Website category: auto
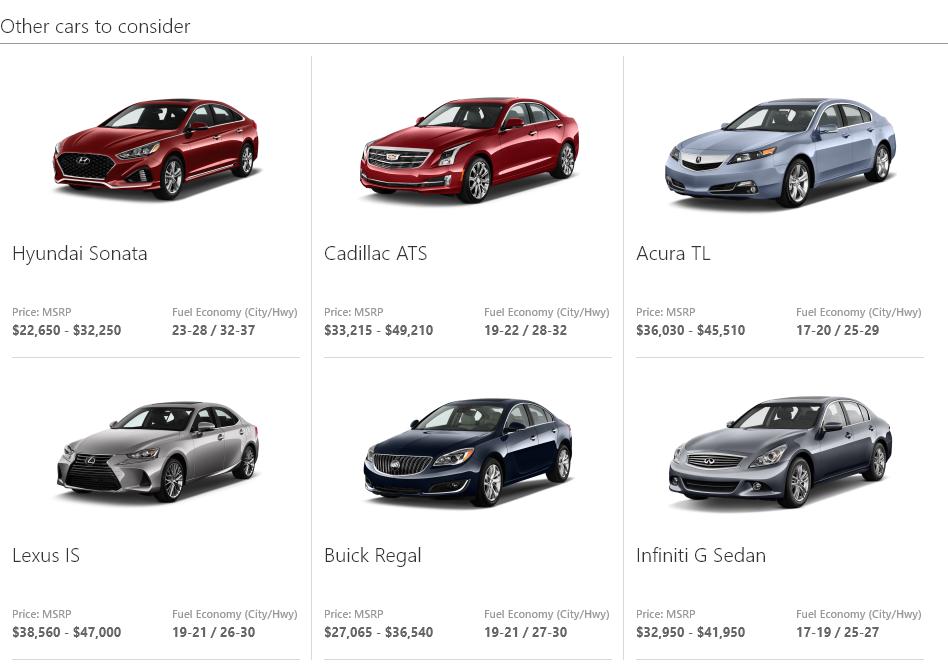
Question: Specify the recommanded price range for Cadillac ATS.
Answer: $33,215 - $49,210

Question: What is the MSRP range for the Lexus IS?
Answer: $38,560 - $47,000

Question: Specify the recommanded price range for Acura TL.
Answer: $36,030 - $45,510

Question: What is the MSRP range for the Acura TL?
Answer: $36,030 - $45,510

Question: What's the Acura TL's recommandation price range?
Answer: $36,030 - $45,510

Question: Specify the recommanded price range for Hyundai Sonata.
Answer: $22,650 - $32,250

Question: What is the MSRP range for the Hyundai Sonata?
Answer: $22,650 - $32,250

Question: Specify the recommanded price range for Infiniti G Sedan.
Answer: $32,950 - $41,950

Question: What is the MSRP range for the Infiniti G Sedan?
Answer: $32,950 - $41,950

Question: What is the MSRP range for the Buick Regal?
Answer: $27,065 - $36,540

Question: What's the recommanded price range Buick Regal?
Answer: $27,065 - $36,540

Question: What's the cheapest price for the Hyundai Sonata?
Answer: $22,650

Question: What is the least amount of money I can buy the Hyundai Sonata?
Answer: $22,650

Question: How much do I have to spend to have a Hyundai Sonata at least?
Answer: $22,650

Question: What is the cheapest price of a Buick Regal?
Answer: $27,065

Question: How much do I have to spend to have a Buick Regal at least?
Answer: $27,065

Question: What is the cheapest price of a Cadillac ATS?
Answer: $33,215

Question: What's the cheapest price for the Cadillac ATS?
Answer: $33,215

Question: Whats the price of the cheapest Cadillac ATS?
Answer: $33,215

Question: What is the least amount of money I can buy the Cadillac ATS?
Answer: $33,215

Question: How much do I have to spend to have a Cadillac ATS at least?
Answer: $33,215

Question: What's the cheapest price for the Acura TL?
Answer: $36,030

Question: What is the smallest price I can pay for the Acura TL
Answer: $36,030

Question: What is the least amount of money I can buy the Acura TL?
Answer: $36,030

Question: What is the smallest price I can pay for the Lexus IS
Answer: $38,560

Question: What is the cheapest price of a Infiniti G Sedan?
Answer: $32,950

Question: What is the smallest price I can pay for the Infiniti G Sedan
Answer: $32,950

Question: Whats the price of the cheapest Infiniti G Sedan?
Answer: $32,950

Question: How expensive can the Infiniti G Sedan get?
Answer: $41,950

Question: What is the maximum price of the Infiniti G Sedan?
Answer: $41,950

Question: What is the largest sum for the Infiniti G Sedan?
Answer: $41,950

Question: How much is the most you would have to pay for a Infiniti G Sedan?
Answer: $41,950

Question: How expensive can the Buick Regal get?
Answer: $36,540

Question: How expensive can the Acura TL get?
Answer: $45,510

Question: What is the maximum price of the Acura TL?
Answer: $45,510

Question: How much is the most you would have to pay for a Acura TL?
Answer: $45,510

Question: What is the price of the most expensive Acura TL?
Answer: $45,510

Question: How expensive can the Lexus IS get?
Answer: $47,000

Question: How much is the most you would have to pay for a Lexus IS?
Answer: $47,000

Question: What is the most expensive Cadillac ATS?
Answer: $49,210

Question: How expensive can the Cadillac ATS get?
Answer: $49,210

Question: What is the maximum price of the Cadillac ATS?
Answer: $49,210

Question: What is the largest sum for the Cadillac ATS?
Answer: $49,210

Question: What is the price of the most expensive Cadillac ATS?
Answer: $49,210

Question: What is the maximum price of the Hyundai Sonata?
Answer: $32,250

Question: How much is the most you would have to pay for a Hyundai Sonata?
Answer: $32,250

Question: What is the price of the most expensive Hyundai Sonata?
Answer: $32,250

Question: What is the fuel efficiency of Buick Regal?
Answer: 19-21 / 27-30

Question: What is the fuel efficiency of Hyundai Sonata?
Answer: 23-28 / 32-37

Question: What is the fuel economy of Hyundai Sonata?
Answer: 23-28 / 32-37

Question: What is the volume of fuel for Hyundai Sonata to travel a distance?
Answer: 23-28 / 32-37

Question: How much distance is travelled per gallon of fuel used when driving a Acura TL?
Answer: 17-20 / 25-29

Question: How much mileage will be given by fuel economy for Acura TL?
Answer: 17-20 / 25-29

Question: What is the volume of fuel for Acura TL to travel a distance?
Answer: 17-20 / 25-29

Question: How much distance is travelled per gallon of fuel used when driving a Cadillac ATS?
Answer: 19-22 / 28-32

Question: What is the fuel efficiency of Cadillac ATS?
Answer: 19-22 / 28-32

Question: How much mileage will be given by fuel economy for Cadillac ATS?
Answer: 19-22 / 28-32

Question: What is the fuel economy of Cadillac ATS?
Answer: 19-22 / 28-32

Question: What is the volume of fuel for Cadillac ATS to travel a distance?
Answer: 19-22 / 28-32

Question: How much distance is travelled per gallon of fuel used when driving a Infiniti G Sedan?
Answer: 17-19 / 25-27

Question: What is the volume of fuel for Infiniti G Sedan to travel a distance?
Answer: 17-19 / 25-27

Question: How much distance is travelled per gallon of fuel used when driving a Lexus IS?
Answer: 19-21 / 26-30

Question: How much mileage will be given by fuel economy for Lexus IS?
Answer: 19-21 / 26-30

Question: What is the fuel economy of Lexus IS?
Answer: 19-21 / 26-30